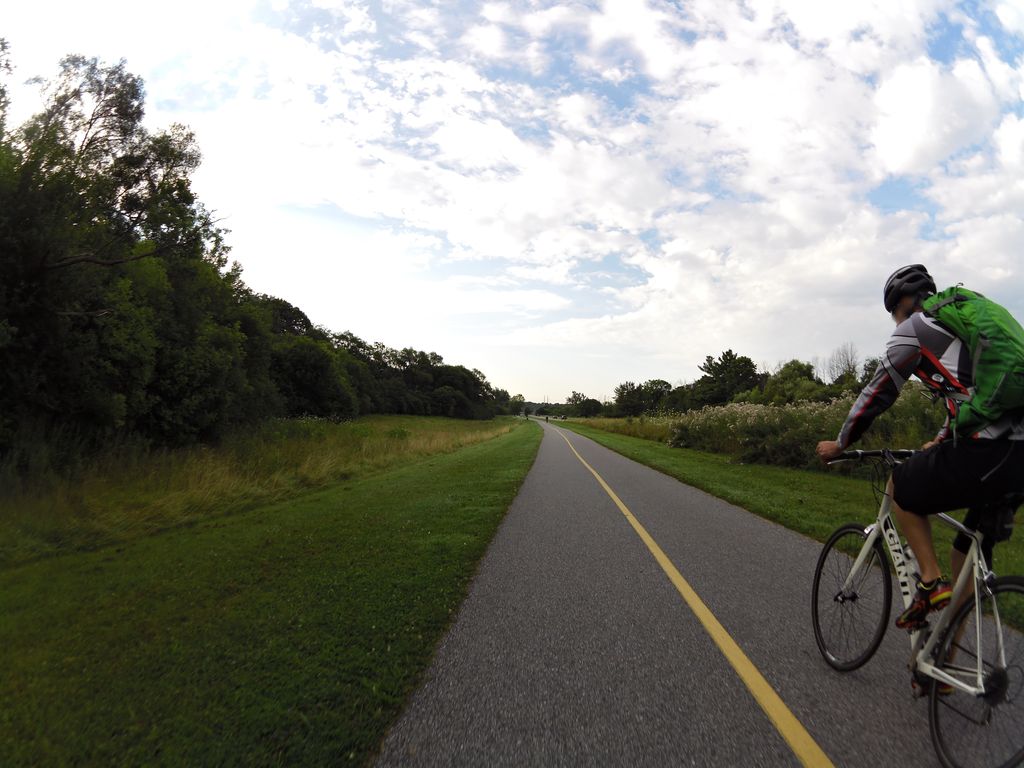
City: ottawa-gatineau